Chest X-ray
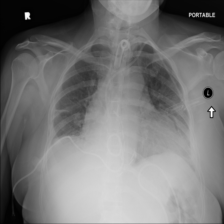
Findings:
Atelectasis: negative
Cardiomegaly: negative
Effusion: negative
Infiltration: positive
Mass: negative
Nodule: negative
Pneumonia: negative
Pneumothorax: negative
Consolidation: negative
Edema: negative
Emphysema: negative
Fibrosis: negative
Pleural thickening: negative
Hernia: negative